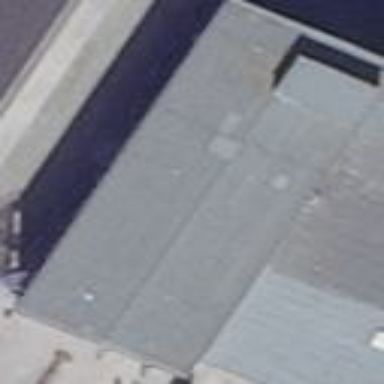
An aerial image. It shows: Building part with flat roof.